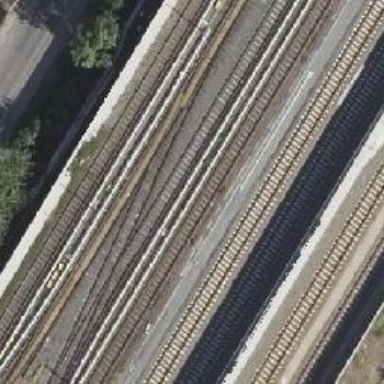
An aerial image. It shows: Siding service railway track for electrified light rail.